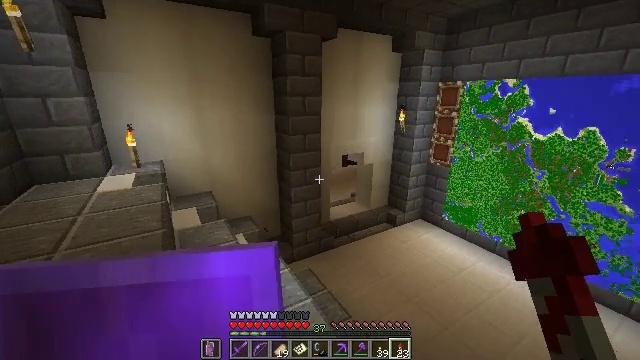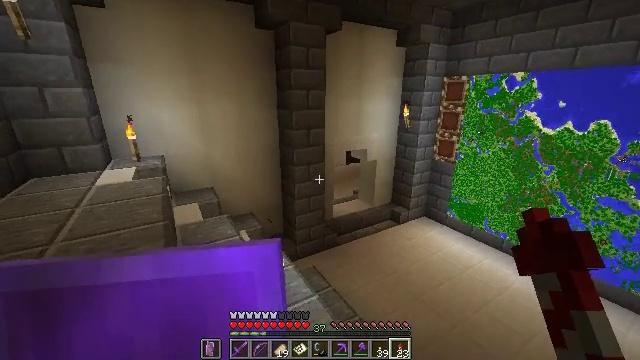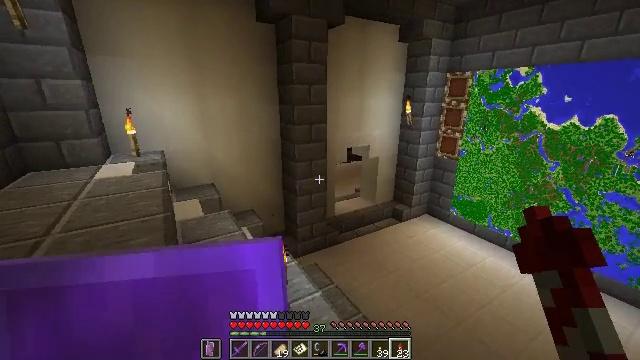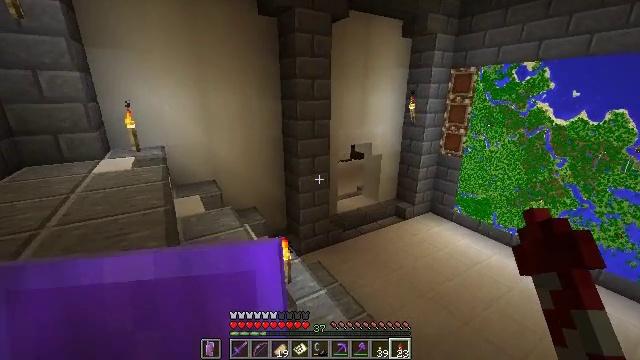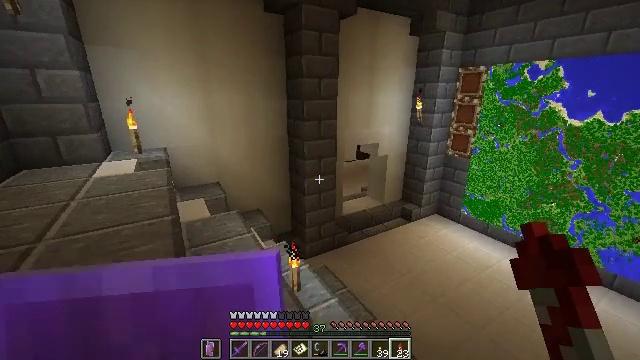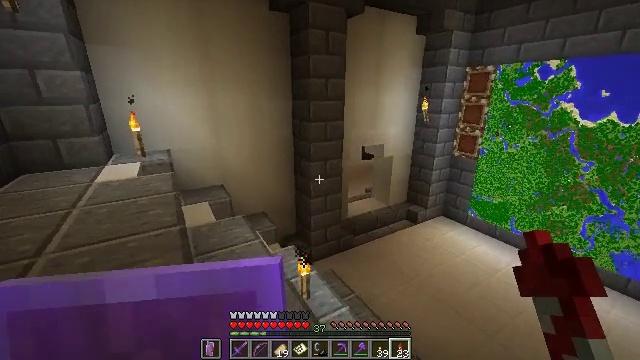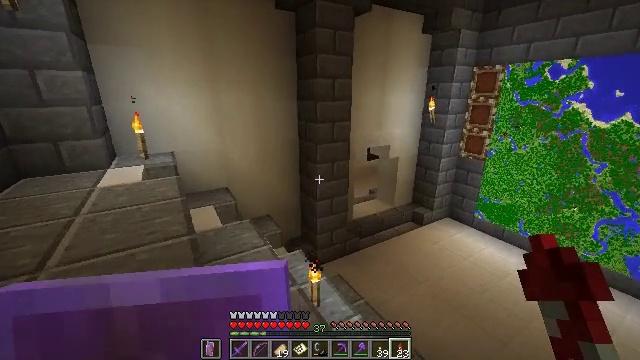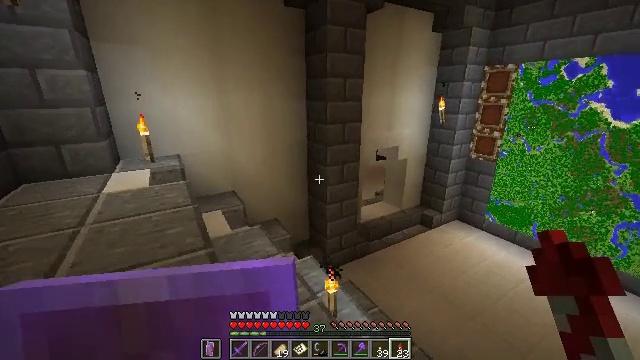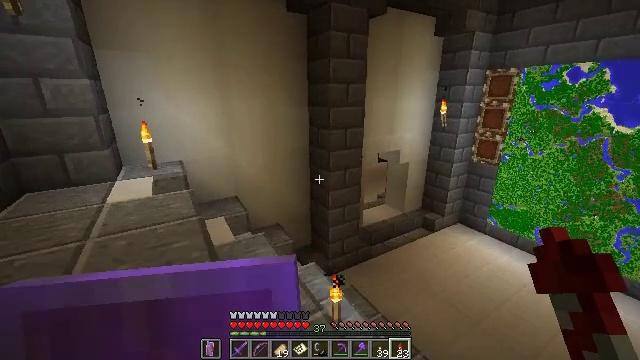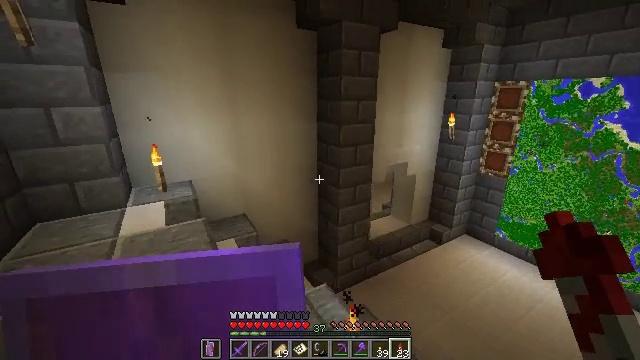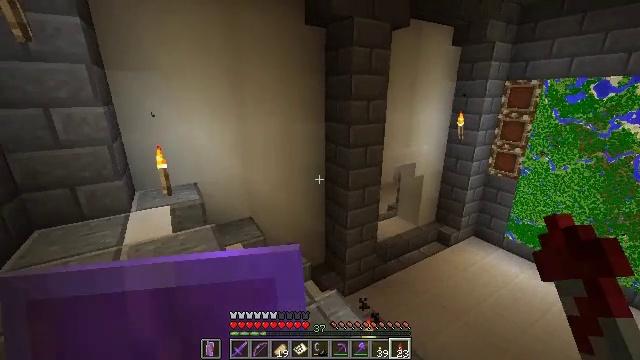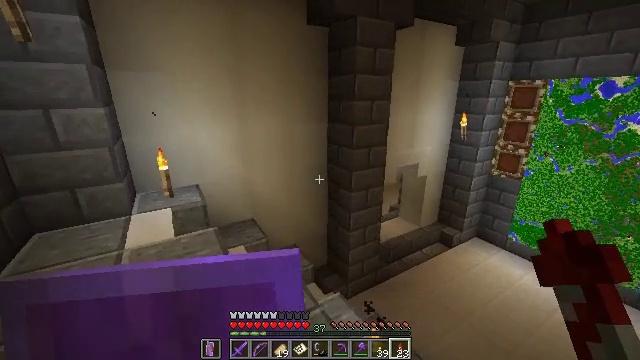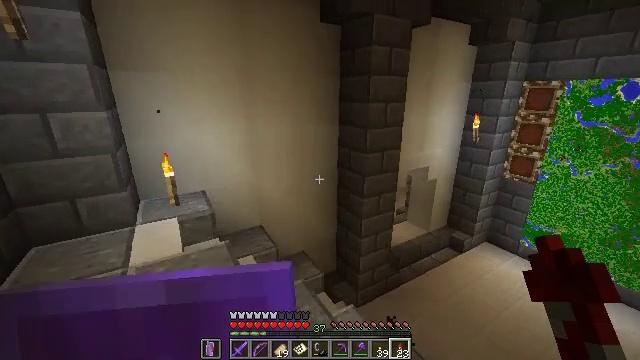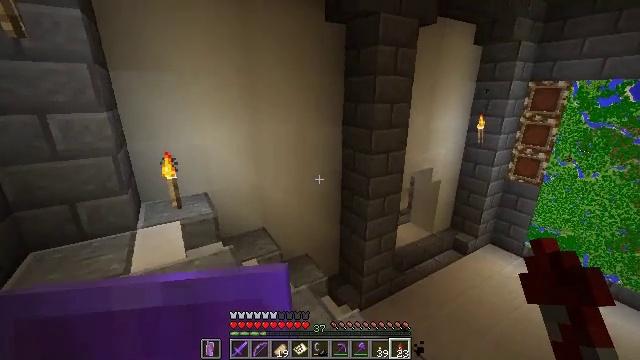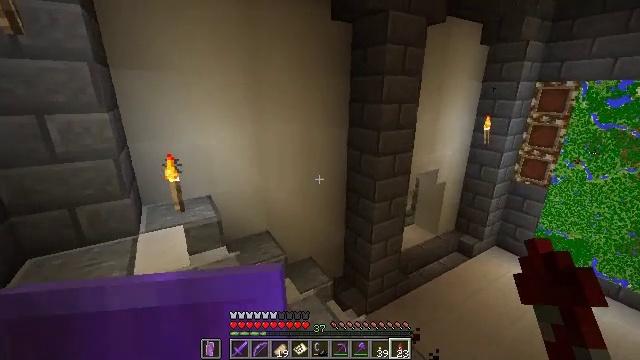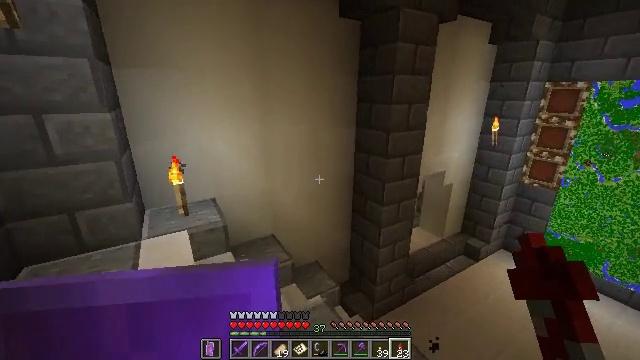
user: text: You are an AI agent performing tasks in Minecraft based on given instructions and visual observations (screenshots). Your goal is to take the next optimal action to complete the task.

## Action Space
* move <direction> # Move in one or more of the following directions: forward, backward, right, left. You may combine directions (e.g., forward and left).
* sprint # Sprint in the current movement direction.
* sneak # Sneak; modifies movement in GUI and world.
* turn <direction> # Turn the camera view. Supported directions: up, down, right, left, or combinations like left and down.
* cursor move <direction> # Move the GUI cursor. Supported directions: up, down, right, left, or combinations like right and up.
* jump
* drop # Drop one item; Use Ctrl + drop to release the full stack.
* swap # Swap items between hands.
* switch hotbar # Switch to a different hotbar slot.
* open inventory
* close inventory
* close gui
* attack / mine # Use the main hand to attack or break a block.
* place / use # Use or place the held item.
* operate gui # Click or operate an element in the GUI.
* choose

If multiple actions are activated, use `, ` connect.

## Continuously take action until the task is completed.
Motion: motion action
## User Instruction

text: Break the bone block to gather material.
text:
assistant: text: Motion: move forward and move left
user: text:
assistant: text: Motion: move forward and move left
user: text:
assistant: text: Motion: move forward and move left
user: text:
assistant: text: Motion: move forward and move left
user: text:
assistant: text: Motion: move forward and move left
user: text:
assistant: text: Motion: move forward and move left
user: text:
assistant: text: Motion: move forward and move left
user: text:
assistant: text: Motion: move forward and move left
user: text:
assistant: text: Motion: move forward and move left
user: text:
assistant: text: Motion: move forward and move left
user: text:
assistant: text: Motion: move forward and move left
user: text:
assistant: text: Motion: move forward and move left
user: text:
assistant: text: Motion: move forward and move left
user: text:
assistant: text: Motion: move forward and move left
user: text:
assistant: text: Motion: move forward and move left
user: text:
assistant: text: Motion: move forward and move left
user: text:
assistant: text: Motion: move forward and move left
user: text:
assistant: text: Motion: move forward and move left
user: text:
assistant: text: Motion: move forward and move left
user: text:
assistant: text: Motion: move forward and move left
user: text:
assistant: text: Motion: move forward and move left
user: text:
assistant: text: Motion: move forward and move left, turn right
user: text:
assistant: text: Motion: move forward and move left, turn right and up
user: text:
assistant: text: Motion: move forward and move left, turn right
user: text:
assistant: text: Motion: turn right and up
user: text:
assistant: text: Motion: no_op
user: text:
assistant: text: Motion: no_op
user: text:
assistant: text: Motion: no_op
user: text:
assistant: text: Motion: no_op
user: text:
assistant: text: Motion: no_op